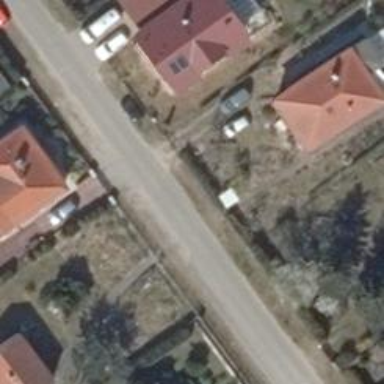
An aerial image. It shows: Footway along the road.